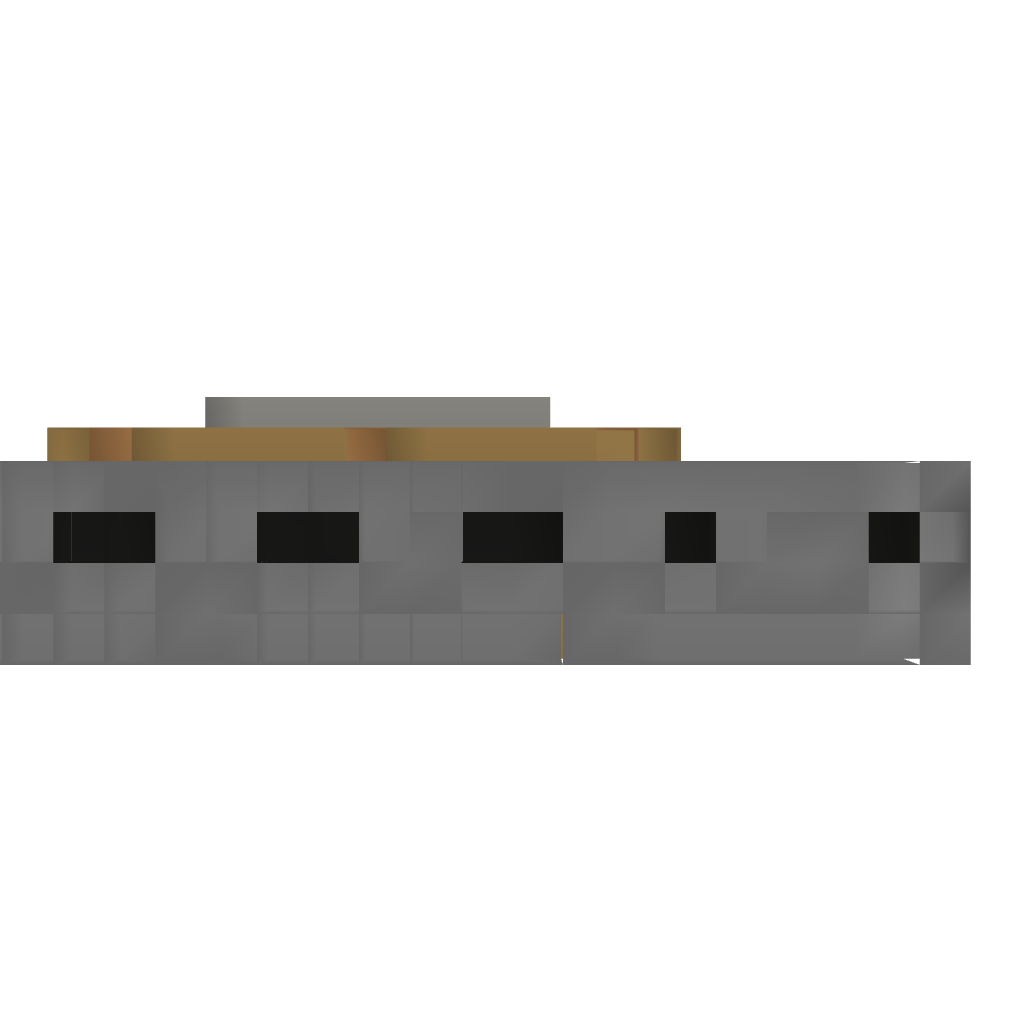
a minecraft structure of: Ice Skating Rink